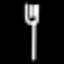
Label: fork